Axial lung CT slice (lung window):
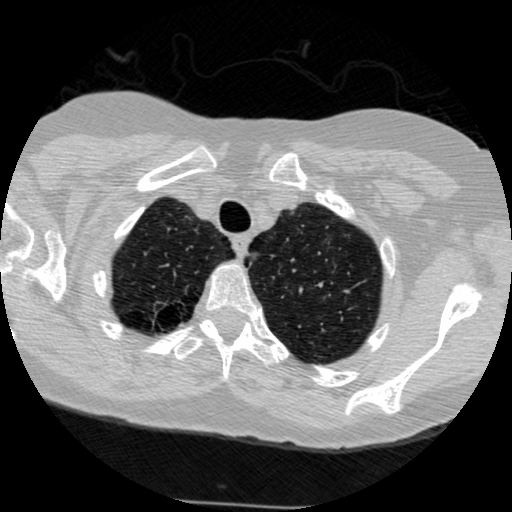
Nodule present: no